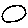
Label: circle